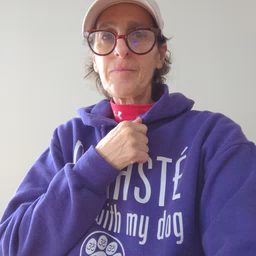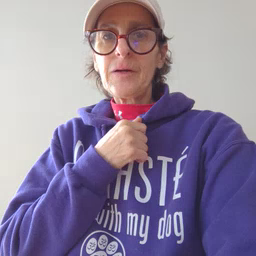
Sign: jacket